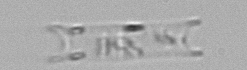
Label: Eucampia